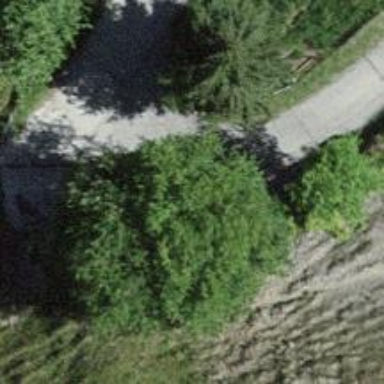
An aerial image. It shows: Well-maintained track road with grade 1 tracktype.